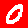
Digit: 0